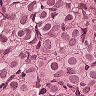
Metastatic tissue present: yes